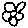
Label: flower